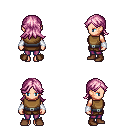
a pixel art fantasy rpg character, female body template, human, light skin, leather chest armor, magenta pants, pink loose hair, white cloth bracers, brown shoes, four views (front, back, left, right), 2x2 character sprite sheet, small pixel art, hard edges, no anti-aliasing